Question: It's odd but I don't find edit option to edit existing attachment in document library ,

It can be done using "Open with explorer" option. However it's still not convincing solution because it won't work on non IE browsers.
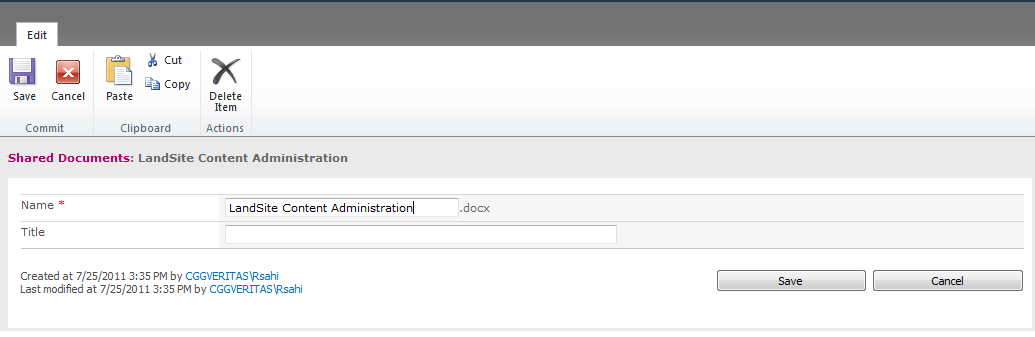
Answer: if you do it problematically it is easy but i think you want to make it using wizard :)
well will answer it but an advice you can ask programming questions here only :)
you can find an answer here :
<URL>
and Do not get upset :) mark as answer if t helps